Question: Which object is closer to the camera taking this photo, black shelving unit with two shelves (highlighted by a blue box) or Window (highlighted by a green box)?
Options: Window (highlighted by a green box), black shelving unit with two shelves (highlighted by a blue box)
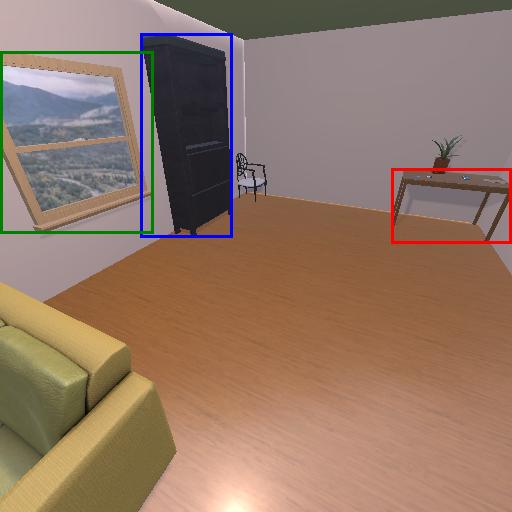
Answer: Window (highlighted by a green box)